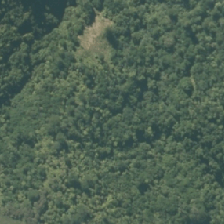
Land cover: broadleaved_indigenous_hardwood